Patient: sex M, age 21
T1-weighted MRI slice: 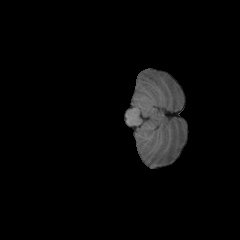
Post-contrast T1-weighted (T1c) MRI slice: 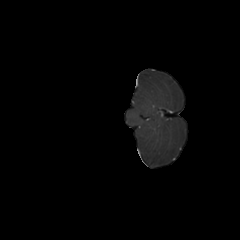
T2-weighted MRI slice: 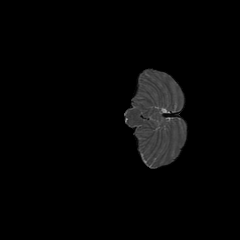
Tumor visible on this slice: no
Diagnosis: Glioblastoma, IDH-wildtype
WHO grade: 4